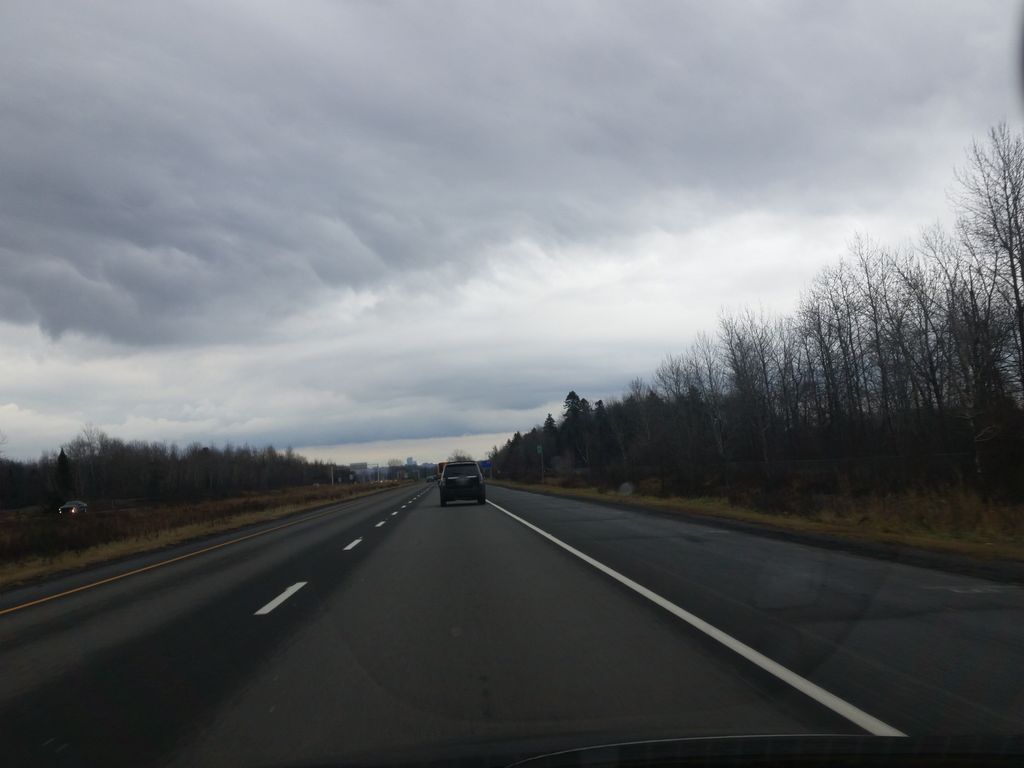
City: quebec_city